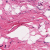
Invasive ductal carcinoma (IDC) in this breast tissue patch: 0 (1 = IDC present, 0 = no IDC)